Field crop: maize
Growth stage: 2
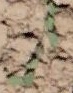
Species: convolvulus